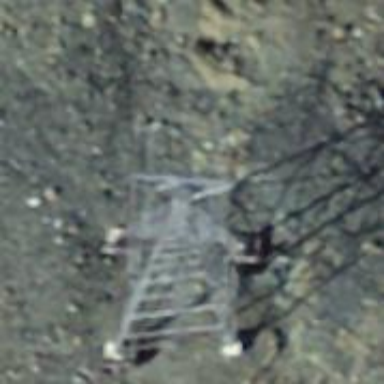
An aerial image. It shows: Pylon for aerialway.